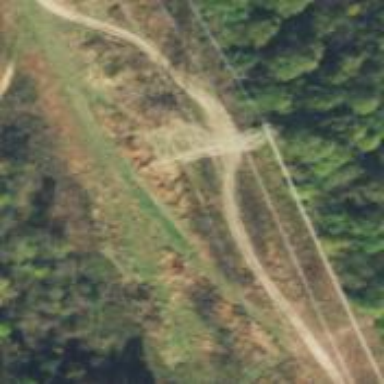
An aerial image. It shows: Lattice structure tower used for power distribution.